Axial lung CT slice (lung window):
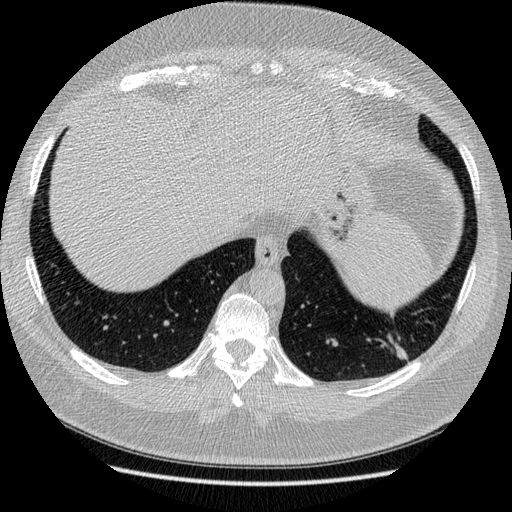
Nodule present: yes
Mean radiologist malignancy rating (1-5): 3.25